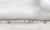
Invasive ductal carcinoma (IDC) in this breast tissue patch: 0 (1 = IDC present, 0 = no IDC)